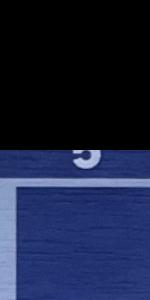
Label: Empty